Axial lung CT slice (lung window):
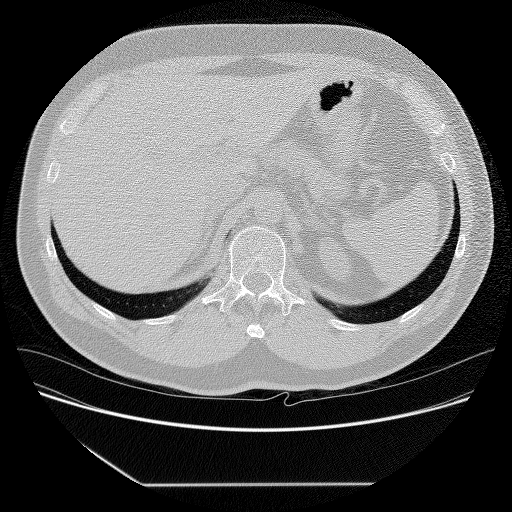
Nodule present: no